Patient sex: F
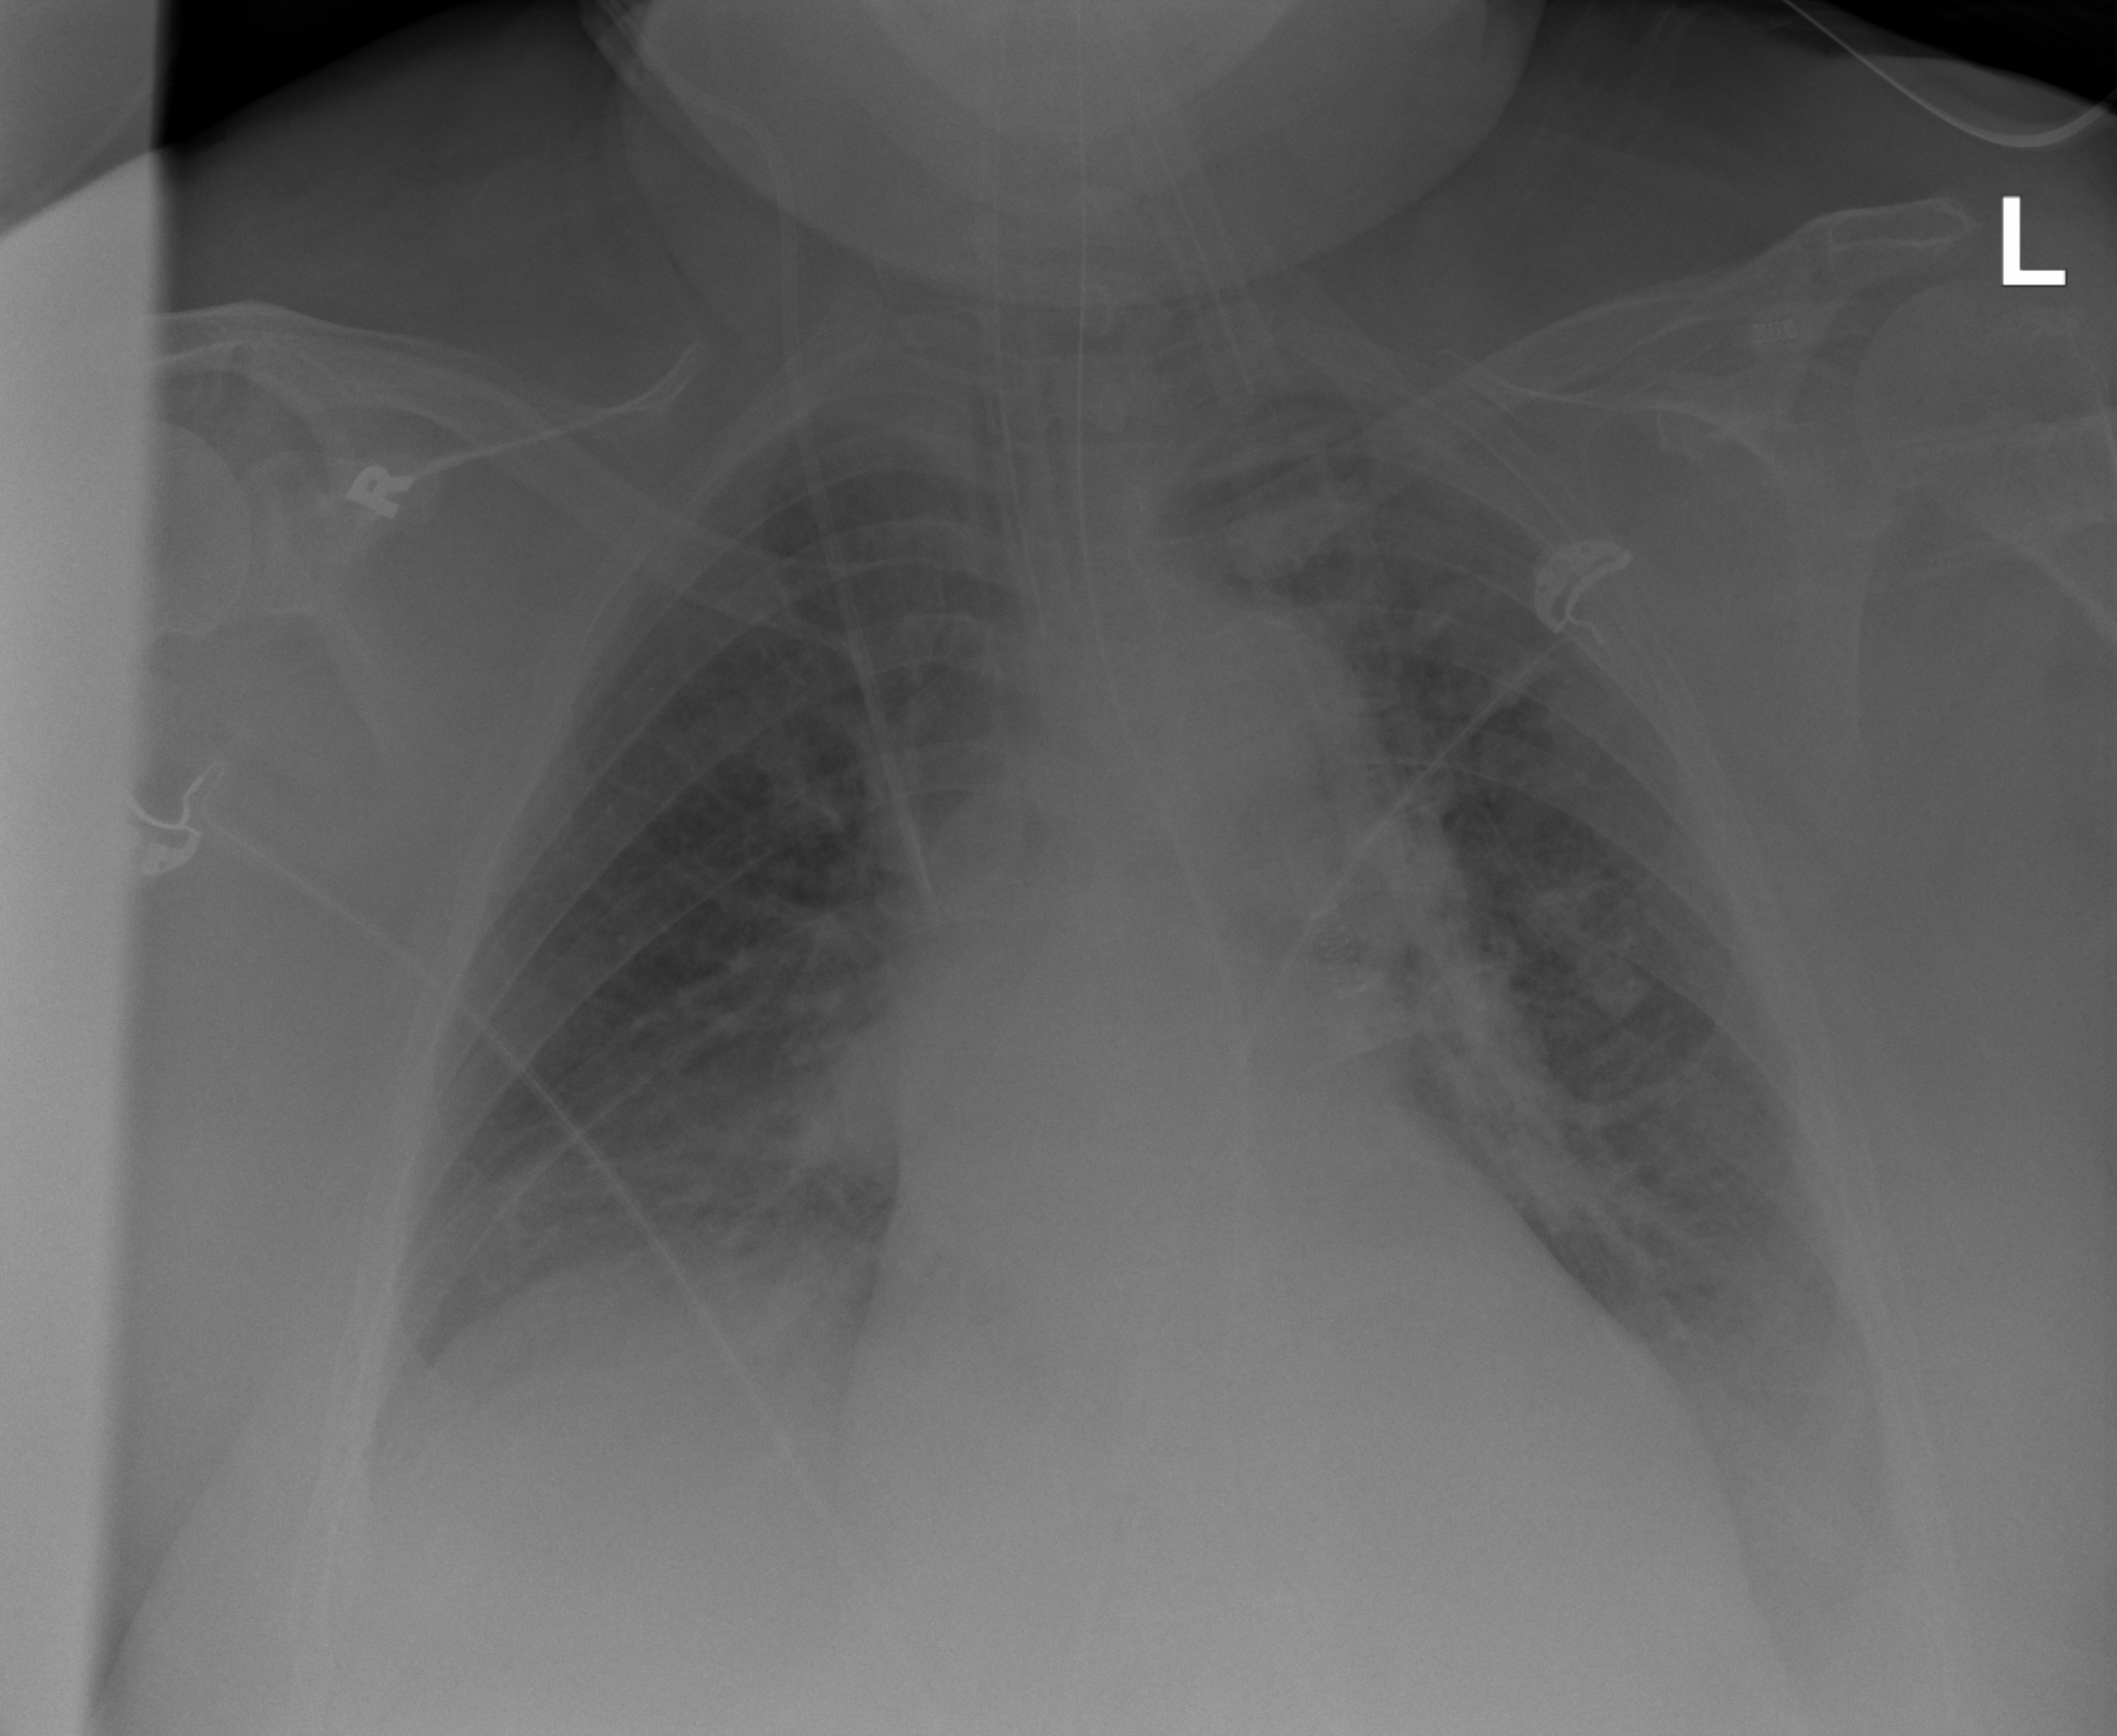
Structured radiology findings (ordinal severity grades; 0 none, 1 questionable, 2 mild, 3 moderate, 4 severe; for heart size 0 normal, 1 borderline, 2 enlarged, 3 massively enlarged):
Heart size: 0
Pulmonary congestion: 3
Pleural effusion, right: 2
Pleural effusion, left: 2
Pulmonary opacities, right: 2
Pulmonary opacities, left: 2
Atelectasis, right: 3
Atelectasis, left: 3